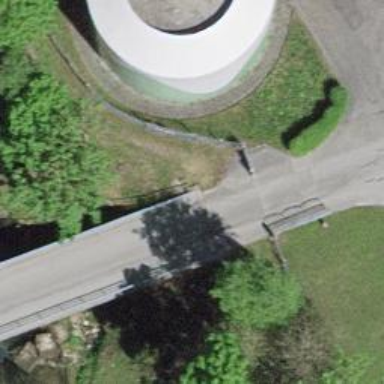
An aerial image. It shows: Service road that crosses over bridge.